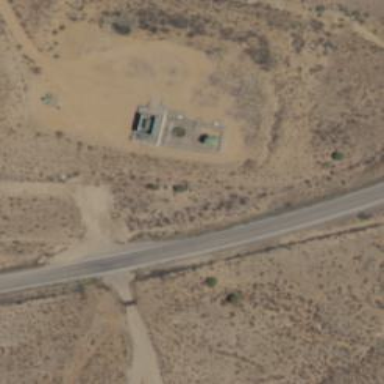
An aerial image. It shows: Storage tank with man-made structure.